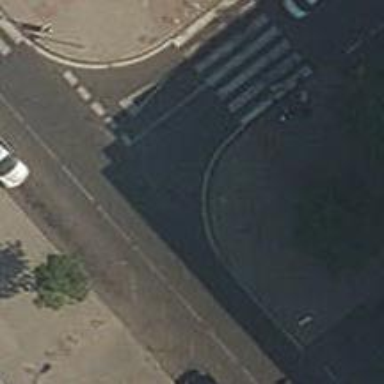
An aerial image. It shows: Road with "give way" sign.